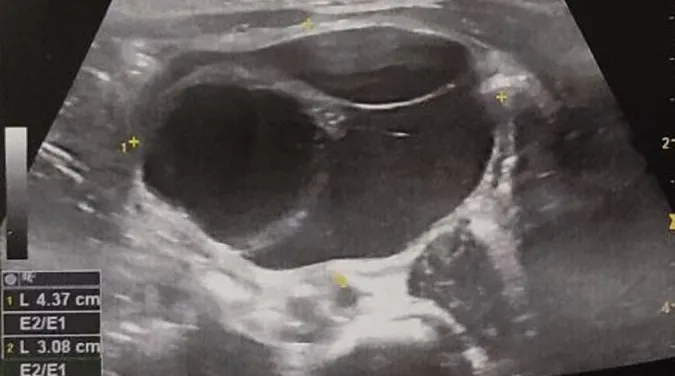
postnatal US examination, during the first day of life, revealing the prenatally diagnosed cystic lesion, measuring 50x30x43mm and based at the left lower abdomen, with no signs of vascularization, characterized by septations with internal echoes and a fluid-debris level.
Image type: radiology (ultrasound)